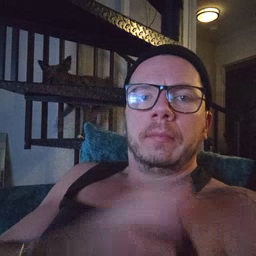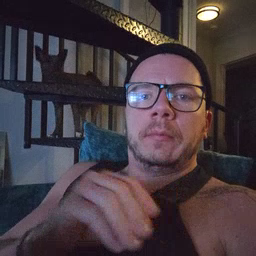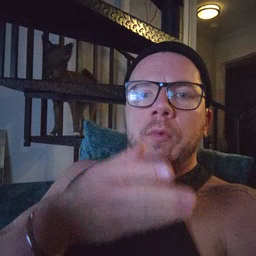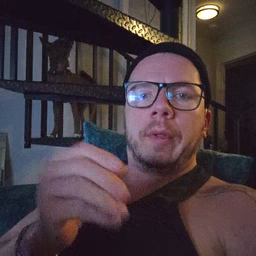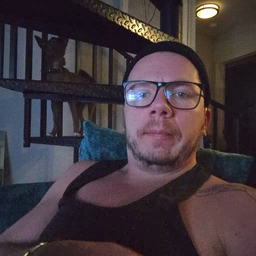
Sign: story